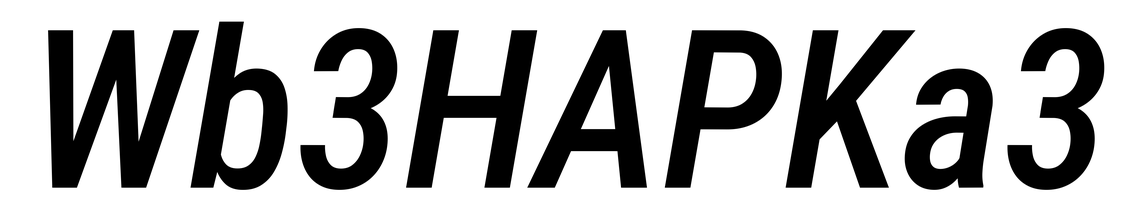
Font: Roboto-Italic_Condensed_Medium_Italic